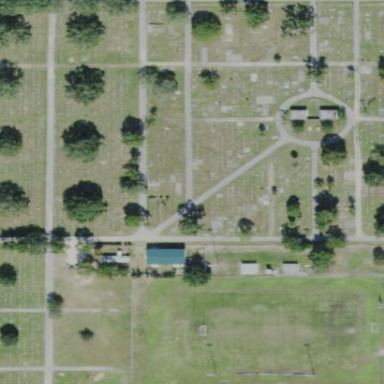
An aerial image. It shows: Cemetery.